Question: I've got an image of a house I want to display on my navbar as the 'home' link. I've entered some CSS to implement this but it doesn't seem to work. Could anyone help me display the image? See the image and CSS code below for clarification.

The light blue box is where the little white house should be. See below for CSS
'''
html, body
{
padding: 0;
margin-right: auto;
margin-left: auto;
}
.navbar
{
height: 48px;
width: 100%;
background-color: #294052;
text-align: center;
vertical-align: middle;
margin-bottom: 10px;
}
li
{
display: inline;
position: relative;
padding: 20px;
border-right: inset 2px white;
font-size: 20px;
font-weight: normal;
font-family: sans-serif;
vertical-align: middle;
padding-top: 31px;
padding-bottom: 14px;
}
a
{
text-decoration: none;
color: white;
}
li:hover
{
text-decoration: underline;
background-color: #447294;
}
li.home
{
background-color: #447294;
background-image: url('home.png');
}
span
{
font-weight: bold;
}
'''
I've tried using the 'display:block' fix but it just messes up the rest of my navbar.
And the HTML code...
'''
<div class="navbar">
<ul>
<a href="#"><li class="home"></li></a>
<a href="#"><li>ABOUT</li></a>
<a href="#"><li>CyMAL: MUSEUMS, ARCHIVES AND LIBRARIES</li></a>
<a href="#"><li>CONTACT</li></a>
</ul>
</div>
'''
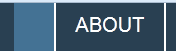
Answer: Your background image present in 'li.home'; but 'li.home' isn't wide enough to display anything. Background images are like background color - they won't change the shape of the content.
Try adding some content:
'''
<li class="home">home</li>
'''
Or change the alignment of your bg image to 'center center' to perhaps see it more clearly.